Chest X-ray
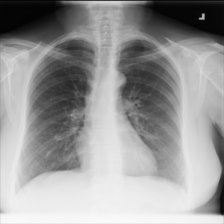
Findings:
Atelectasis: negative
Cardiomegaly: negative
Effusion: negative
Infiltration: positive
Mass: negative
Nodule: positive
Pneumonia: negative
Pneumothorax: negative
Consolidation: negative
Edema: negative
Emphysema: negative
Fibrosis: negative
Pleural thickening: negative
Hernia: negative